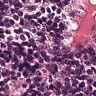
Metastatic tissue present: no